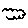
Label: cloud